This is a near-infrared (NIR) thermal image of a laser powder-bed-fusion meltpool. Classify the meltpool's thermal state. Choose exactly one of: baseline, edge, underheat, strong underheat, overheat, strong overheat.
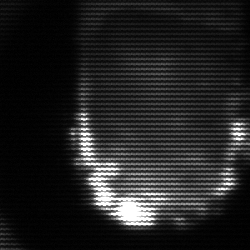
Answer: baseline